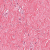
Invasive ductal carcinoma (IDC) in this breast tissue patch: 0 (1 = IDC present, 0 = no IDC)